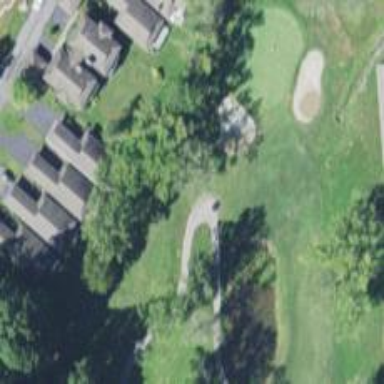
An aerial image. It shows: Golf tee.